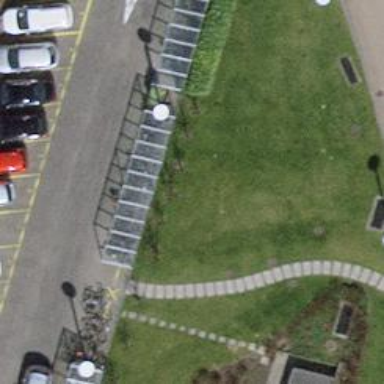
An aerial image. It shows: Bicycle parking area with wall loops.